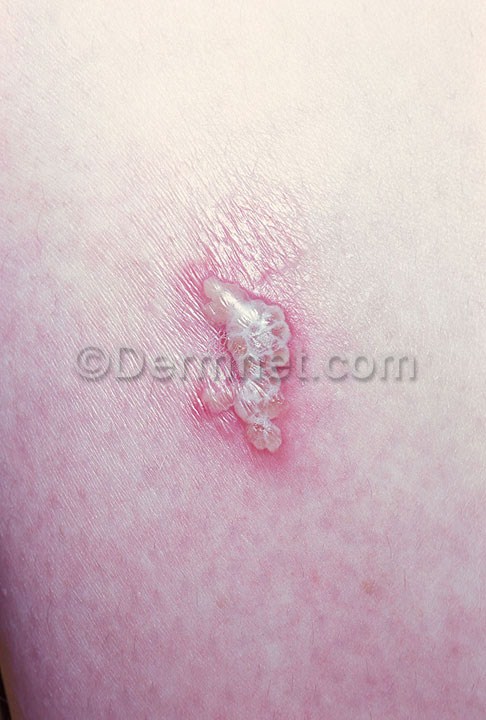
Disease: Warts Molluscum and other Viral Infections